Question: Ive set up my website with DataTables.
Im getting my data through its ajax service from my java servlet backend - This is working fine and the DOM everything looks good. But even though i have all the data working, its seems like all the DataTables features are failing.

(All fields work, I have returned null to the empty ones on purpose)
My jQuery DataTables setup look like this:
'''
function getUserTable() {
var table = $('#example').DataTable({
"destroy": true,
"processing": true,
"serverSide": true,
"ajax": {
"dataType": 'json',
"url": "action=getAllUsers",
"type": "POST",
"dataSrc": "allUsers"
},
"columns": [
{"data": "id"},
{"data": "username"},
{"data": "firstName"},
{"data": "lastName"},
{"data": "loggedIn"},
{"data": "email"}
]
});
}
'''
So i have serverSide set to true, because my backend is on the same server - I cant seem to find any tutorial for this, but it seems like the built in search feature doesnt work when its set to serverside?
Also why does it seem like the the tables hasnt been initialized? It shows too many pages and saying "Showing 0 to 0 of 0 entries".
My returned json data looks like this:
'''
allUsers: [{email:null, firstName:null, id:1, lastName:null, loggedIn:false, username:mag},...]
'''
Html table structure:
'''
<table id="example" class="display" cellspacing="0" width="100%">
<thead>
<tr>
<th>Id</th>
<th>Brugernavn</th>
<th>Navn</th>
<th>Efternavn</th>
<th>Logged</th>
<th>Email</th>
</tr>
</thead>
<tfoot>
<tr>
<th>Id</th>
<th>Brugernavn</th>
<th>Navn</th>
<th>Efternavn</th>
<th>Logged</th>
<th>Email</th>
</tr>
</tfoot>
</table>
'''
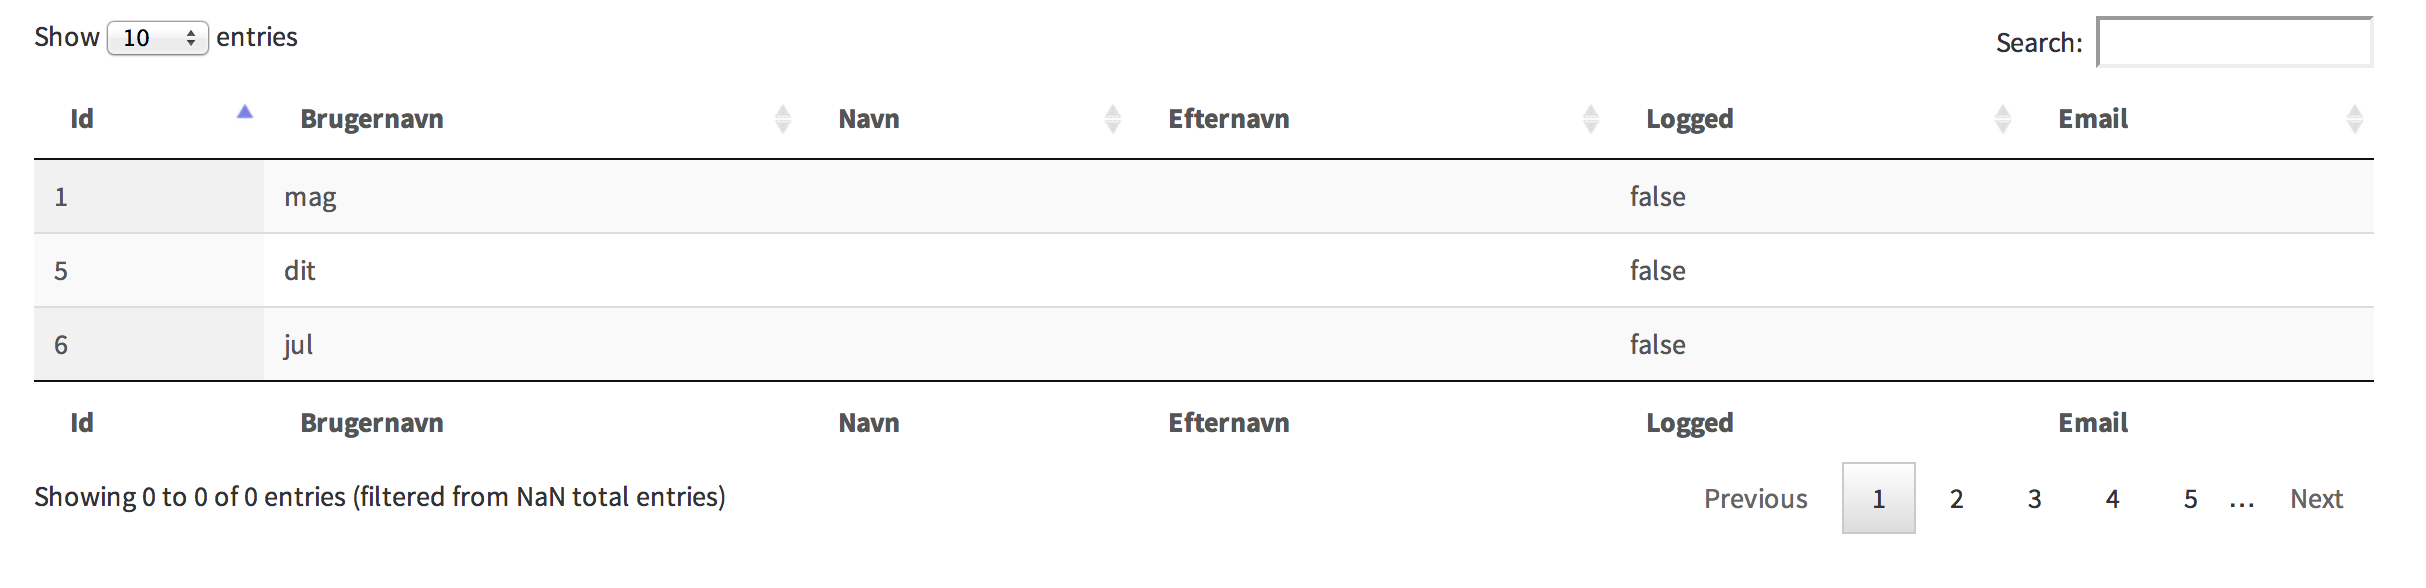
Answer: Concerning the built-in search feature, as I remember, you are right. It doesn't work with AJAX. You can use it but the built-in search is not used. Search must be done on the server side. When the search field is used, a new AJAX is made with an additionnal parameter containing the search value.
To get the pagination working you have to return the number of total entries inside your ajax response and to set pagination configuration when you initialize your DataTables.
Example
'''
{"iTotalRecords":"497","iTotalDisplayRecords":"497","aaData":[]}
'''
'''
var gridSettings = {
/* .... */
"iDisplayStart": 0,
"iDisplayLength": 20
};
$('#elt').dataTable(gridSettings);
'''